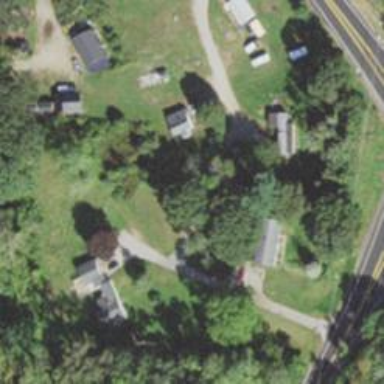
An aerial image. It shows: Residential driveway serving as service road.